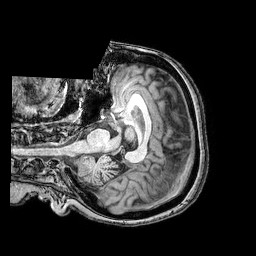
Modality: T1w
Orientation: axial
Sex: female
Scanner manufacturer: philips
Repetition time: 0.008186 s
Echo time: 0.00377 s